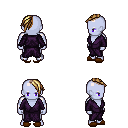
a pixel art fantasy rpg character, male body template, dark elf, purple skin, purple robe, magenta pants, blonde long mohawk hairstyle, brown slippers, four views (front, back, left, right), 2x2 character sprite sheet, small pixel art, hard edges, no anti-aliasing